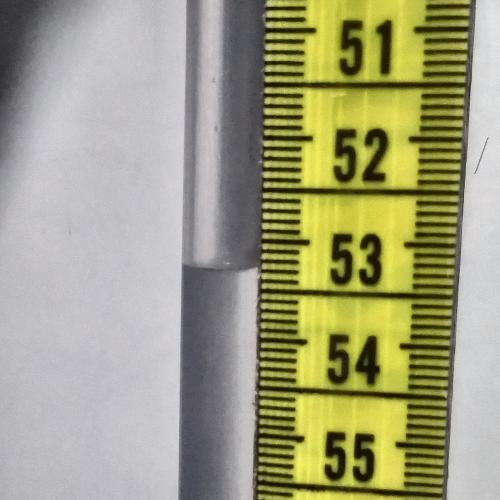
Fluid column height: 53.3 cm